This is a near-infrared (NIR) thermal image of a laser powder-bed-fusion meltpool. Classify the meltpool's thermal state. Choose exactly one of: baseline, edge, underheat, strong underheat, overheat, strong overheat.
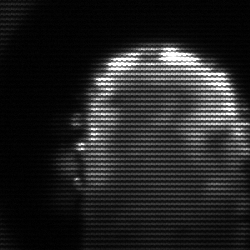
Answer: baseline